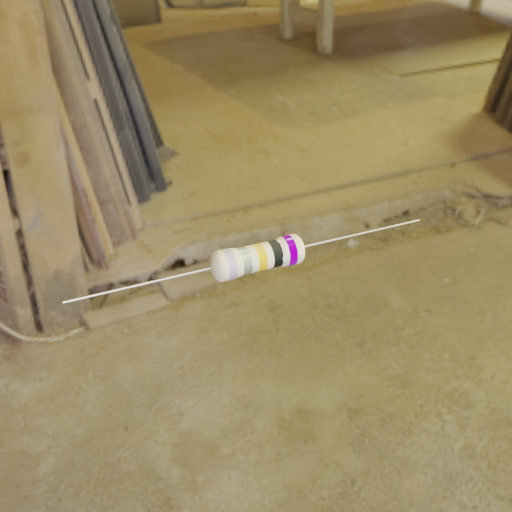
Resistor colour bands (in order): silver, silver, gold, black, violet